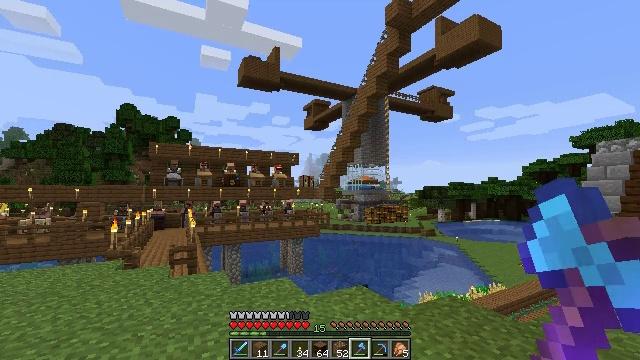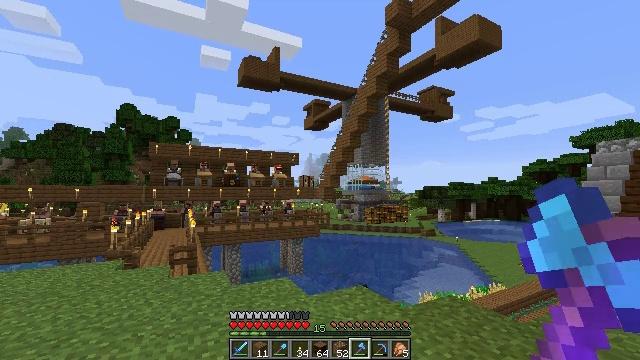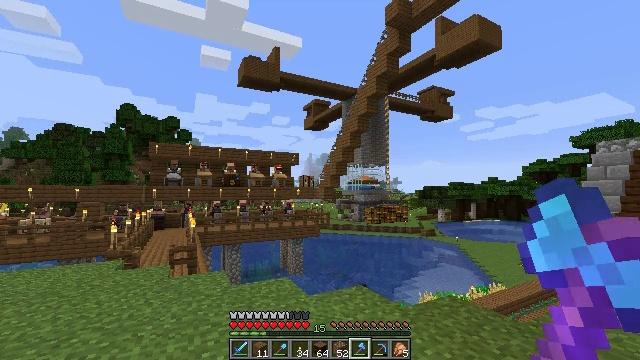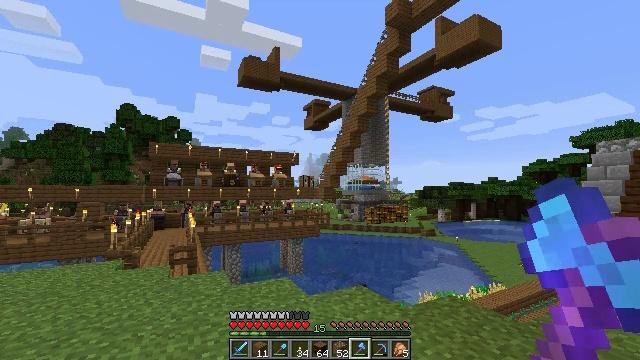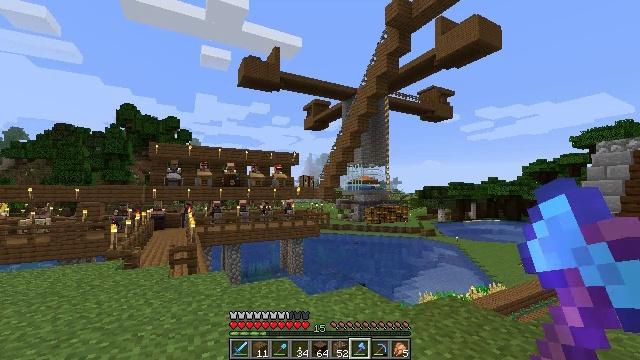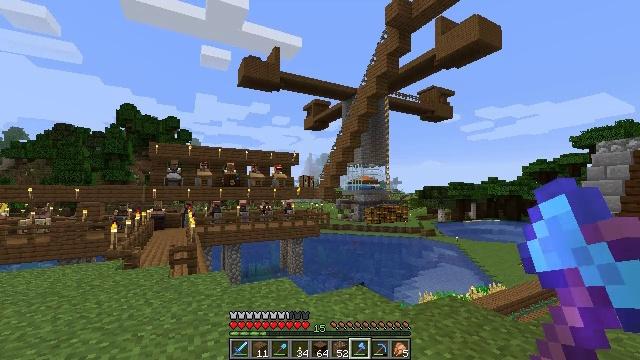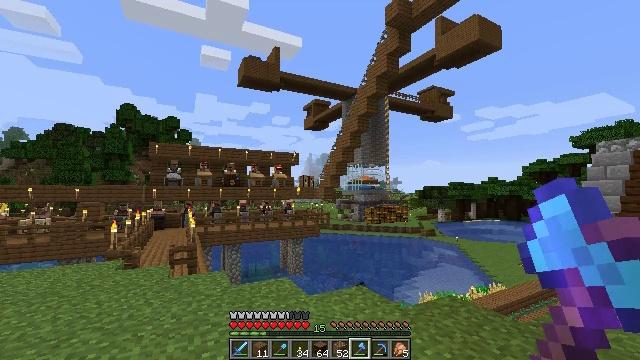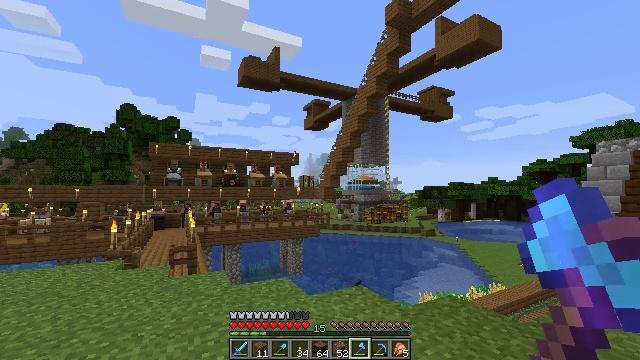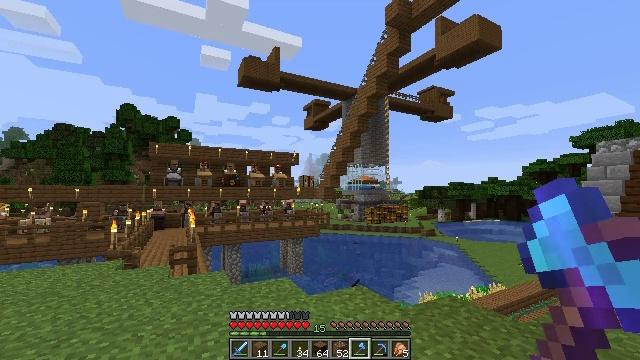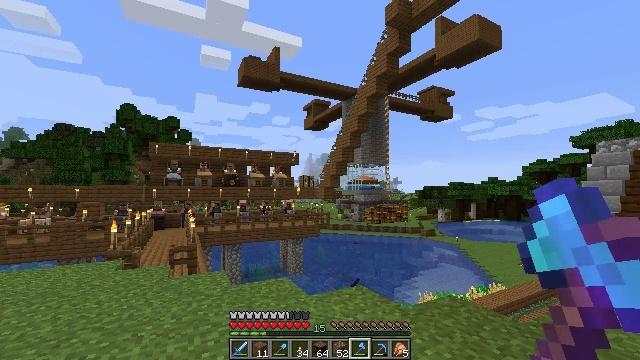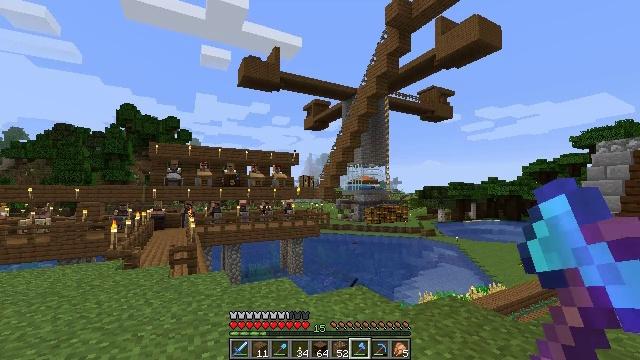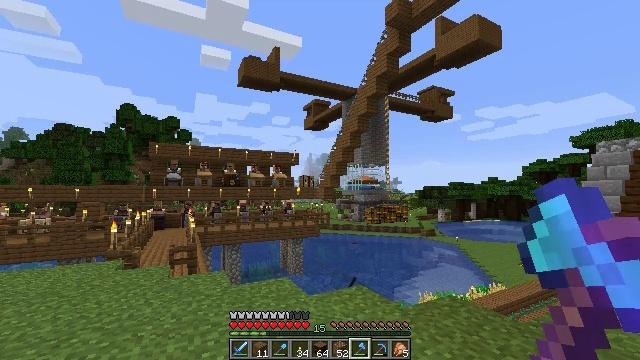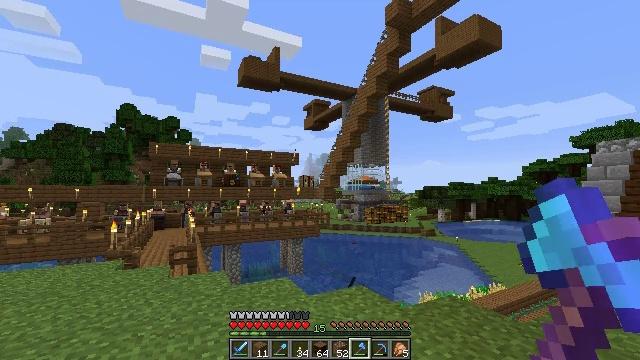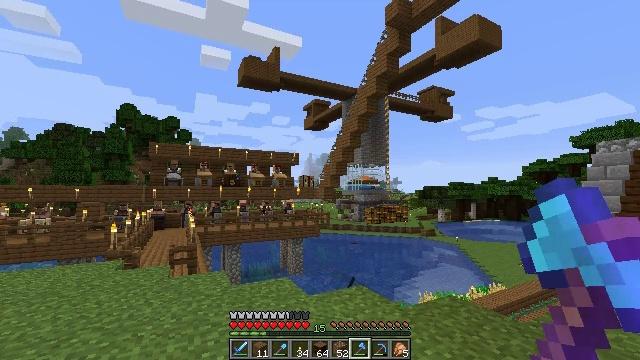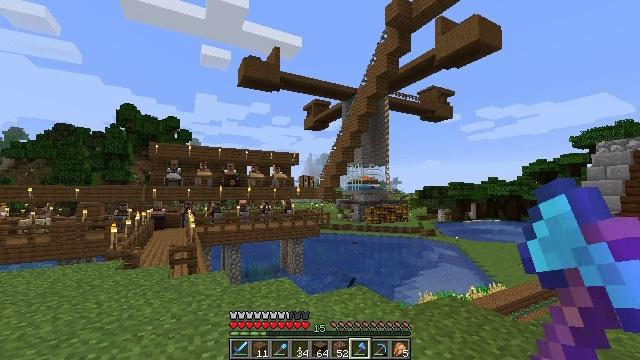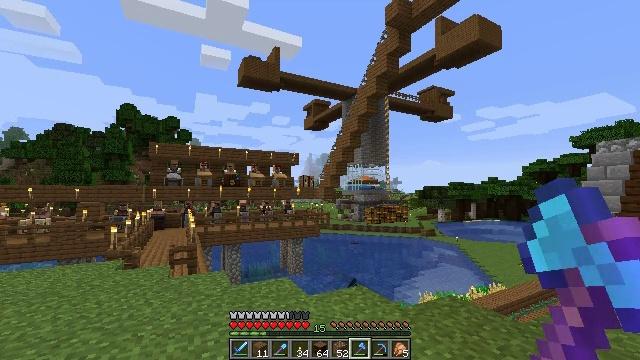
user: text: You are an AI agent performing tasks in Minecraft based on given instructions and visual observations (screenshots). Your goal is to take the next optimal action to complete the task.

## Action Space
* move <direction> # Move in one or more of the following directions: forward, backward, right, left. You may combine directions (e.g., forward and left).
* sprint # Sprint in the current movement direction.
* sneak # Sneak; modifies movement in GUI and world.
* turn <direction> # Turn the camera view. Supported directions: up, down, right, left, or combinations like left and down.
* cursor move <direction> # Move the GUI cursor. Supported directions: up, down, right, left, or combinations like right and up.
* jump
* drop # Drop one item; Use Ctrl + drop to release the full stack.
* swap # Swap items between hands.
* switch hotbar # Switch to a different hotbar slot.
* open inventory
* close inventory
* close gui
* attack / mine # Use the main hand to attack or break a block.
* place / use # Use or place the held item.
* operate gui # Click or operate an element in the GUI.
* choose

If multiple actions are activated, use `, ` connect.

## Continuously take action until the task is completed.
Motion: motion action
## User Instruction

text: Take spruce planks to craft a spruce pressure plate.
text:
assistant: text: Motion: no_op
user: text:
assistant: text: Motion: no_op
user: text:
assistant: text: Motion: no_op
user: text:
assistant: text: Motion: no_op
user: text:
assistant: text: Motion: no_op
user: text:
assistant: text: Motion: no_op
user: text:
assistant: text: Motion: no_op
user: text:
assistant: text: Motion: no_op
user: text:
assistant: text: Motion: no_op
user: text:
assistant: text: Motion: no_op
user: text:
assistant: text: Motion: no_op
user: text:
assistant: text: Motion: no_op
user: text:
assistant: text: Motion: no_op
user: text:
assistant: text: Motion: no_op
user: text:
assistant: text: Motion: no_op
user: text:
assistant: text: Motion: no_op
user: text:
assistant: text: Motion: no_op
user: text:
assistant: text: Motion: no_op
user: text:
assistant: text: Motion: no_op
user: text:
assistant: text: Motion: no_op
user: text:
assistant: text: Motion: no_op
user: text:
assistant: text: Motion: no_op
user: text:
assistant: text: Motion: no_op
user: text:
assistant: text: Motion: no_op
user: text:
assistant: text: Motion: no_op
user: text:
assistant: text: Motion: no_op
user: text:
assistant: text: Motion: no_op
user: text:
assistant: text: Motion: no_op
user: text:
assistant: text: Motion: no_op
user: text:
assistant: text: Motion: no_op